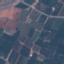
Label: PermanentCrop